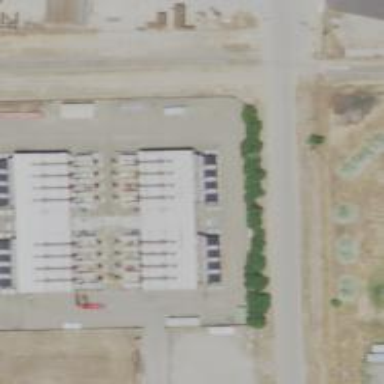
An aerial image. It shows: Gas-powered generator.